Aerial crown-view tile of a tropical tree (Barro Colorado Island, Panama), acquired 20240611:
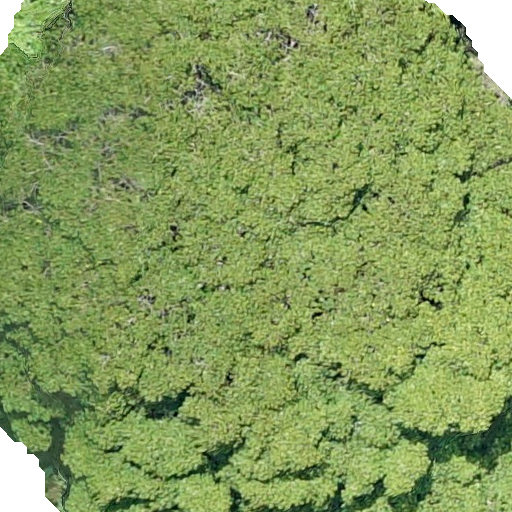
Species: Tachigali panamensis
GBIF accepted scientific name: Tachigali panamensis
Crown area: 541.932 m²